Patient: sex M, age 71
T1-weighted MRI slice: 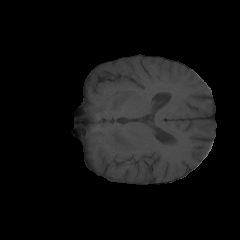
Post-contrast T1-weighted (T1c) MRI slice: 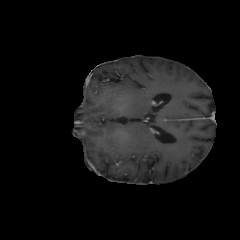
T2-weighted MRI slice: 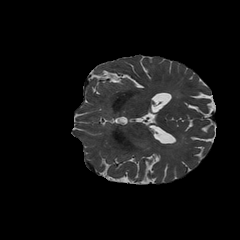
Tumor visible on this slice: yes
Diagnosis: Glioblastoma, IDH-wildtype
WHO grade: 4